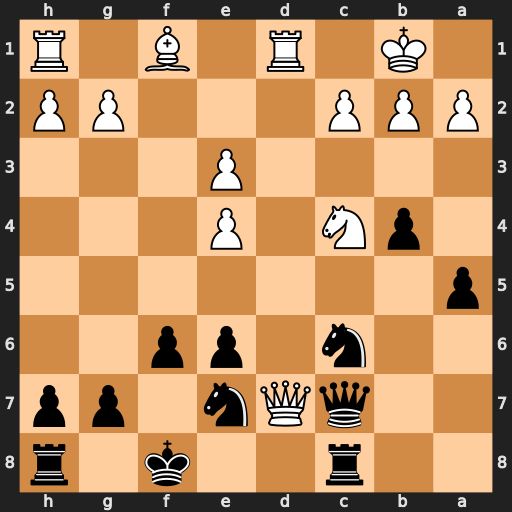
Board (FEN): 2r2k1r/2qQn1pp/2n1pp2/p7/1pN1P3/4P3/PPP3PP/1K1R1B1R
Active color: b
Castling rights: -
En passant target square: -
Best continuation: Rd8 Qxd8+ Nxd8